Question: I'm migrating data from Sugar 6.5 and I should create the fields for that.
I saw that several fields are originating from a related entity and displayed in the form.
Their datatype is "Relate", but I cannot create them.
This is what I see

Is there a different way to do it?
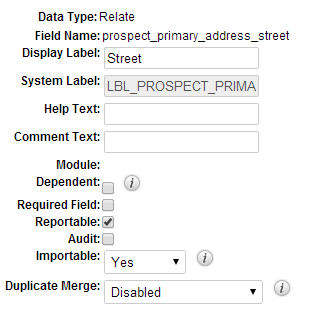
Answer: Sorry I misunderstood your question.
As a side note n:n realtions create relationship tables with fields in them :-)
But what you seek can be done like this: